Interaction volume radius: 5 \u00c5
Interaction volume height: 25 \u00c5
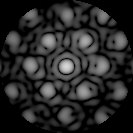
Disorder parameter: 0.2939